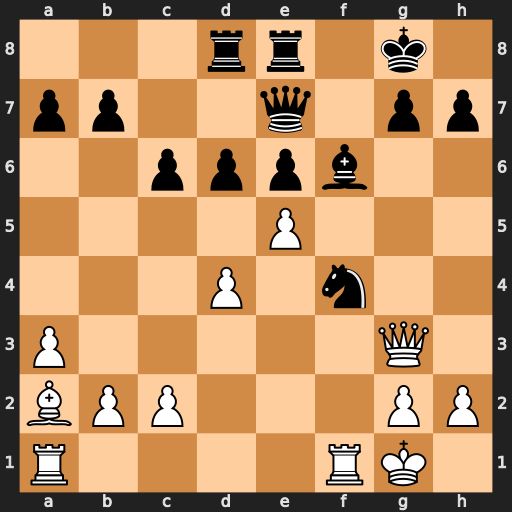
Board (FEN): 3rr1k1/pp2q1pp/2pppb2/4P3/3P1n2/P5Q1/BPP3PP/R4RK1
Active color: w
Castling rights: -
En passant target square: -
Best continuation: exf6 Ne2+ Kf2 Qxf6+ Kxe2